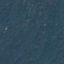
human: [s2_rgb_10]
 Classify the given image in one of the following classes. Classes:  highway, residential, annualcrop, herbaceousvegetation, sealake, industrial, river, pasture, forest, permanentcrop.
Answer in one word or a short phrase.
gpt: Forest